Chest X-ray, AP view. Patient: 47 years old, sex F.
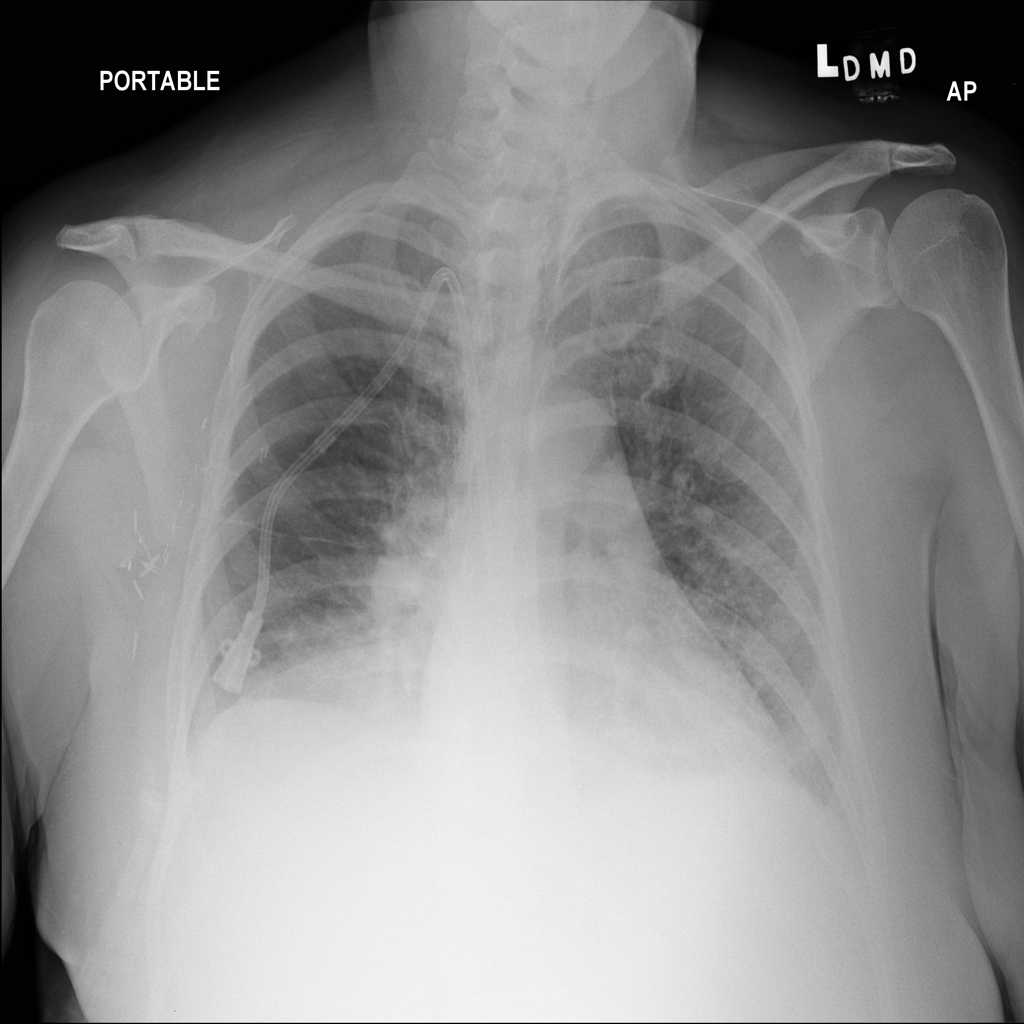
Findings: Infiltration